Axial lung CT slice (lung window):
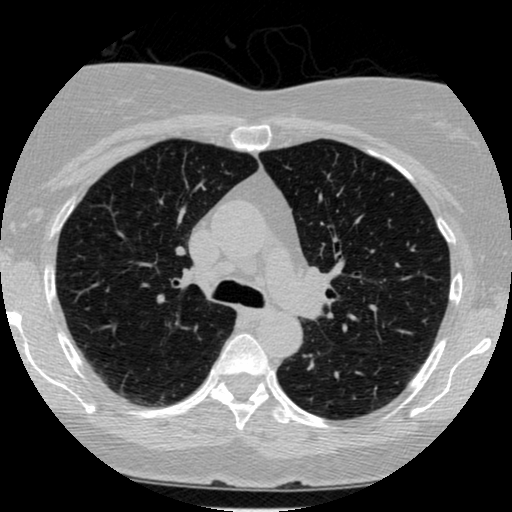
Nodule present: no